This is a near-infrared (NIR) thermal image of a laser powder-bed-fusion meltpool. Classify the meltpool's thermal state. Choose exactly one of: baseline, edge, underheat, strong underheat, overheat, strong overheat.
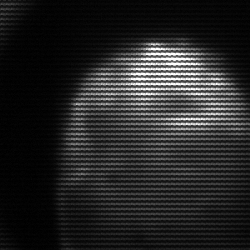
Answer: edge